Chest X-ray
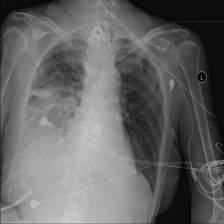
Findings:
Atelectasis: positive
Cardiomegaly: negative
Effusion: negative
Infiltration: negative
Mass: negative
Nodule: negative
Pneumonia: negative
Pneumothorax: negative
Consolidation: positive
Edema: negative
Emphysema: negative
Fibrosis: negative
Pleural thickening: negative
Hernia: negative